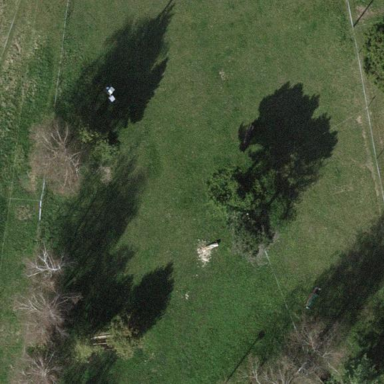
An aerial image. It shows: Equestrian pitch enclosed by fence.